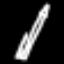
Label: pencil